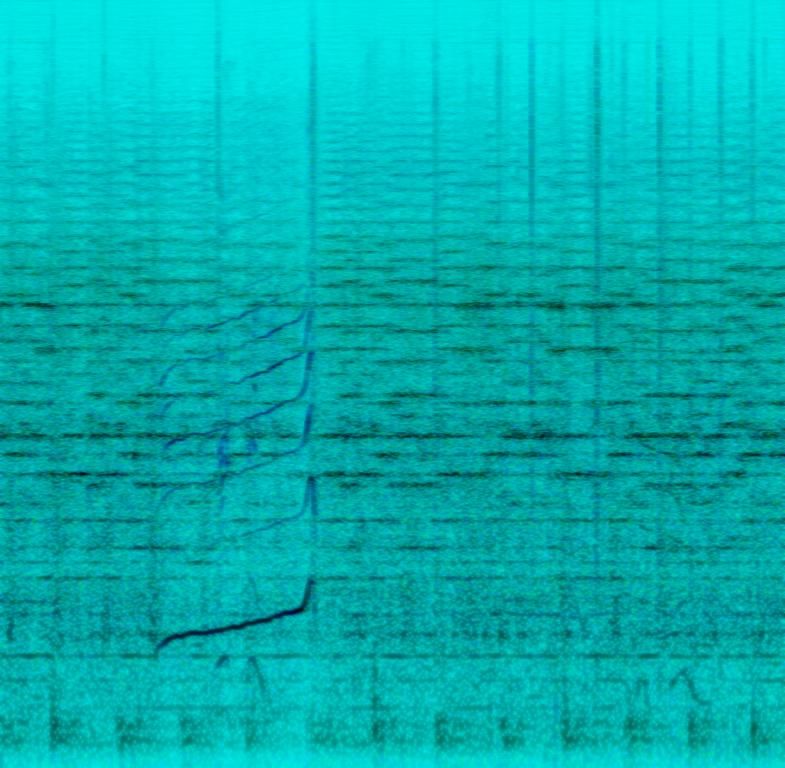
The noisy low quality recording features a loud bagpipes melody played while people are marching. It sounds reverberant as it was recorded outdoors. The recording is noisy.